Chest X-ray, AP view. Patient: 57 years old, sex M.
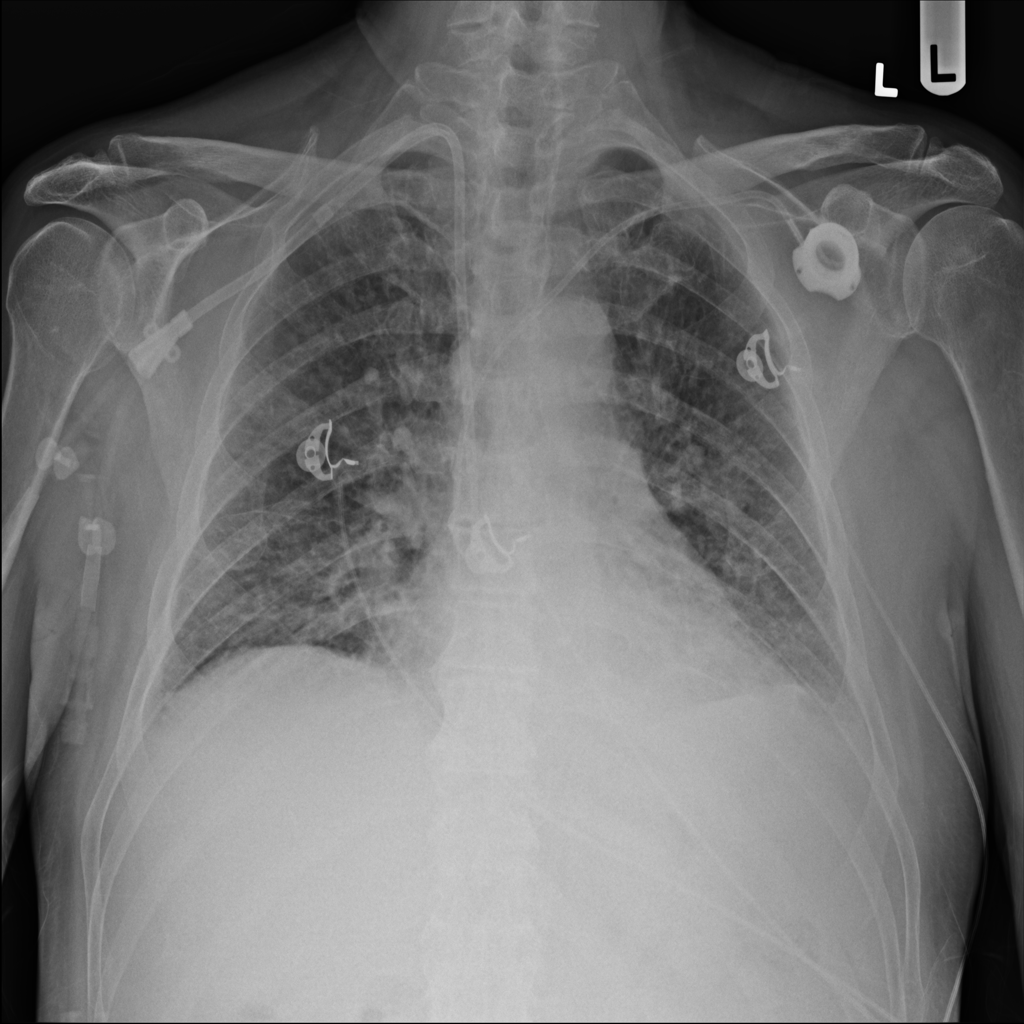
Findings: Edema, Effusion, Infiltration, Nodule